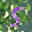
Label: 5